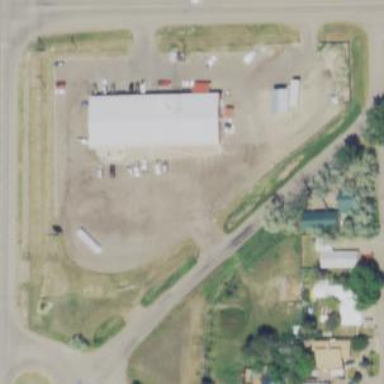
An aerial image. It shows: Retail area.